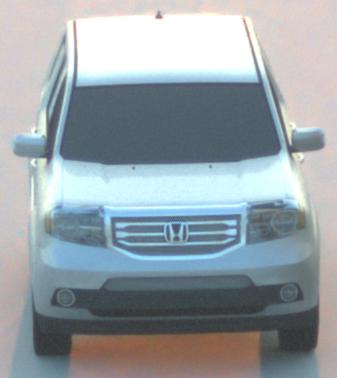
Make: Honda
Model: Pilot
Detailed model: Gen. 2 Facelift
Model produced from: 2012
Model produced until: 2015
Doors: 5
Color: white
Road condition: dry road
Daytime: sunrise or sunset
Contrast: medium contrast